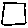
Label: square